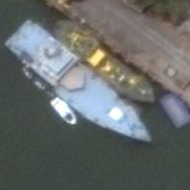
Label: civil